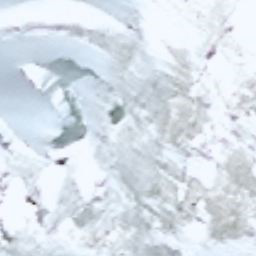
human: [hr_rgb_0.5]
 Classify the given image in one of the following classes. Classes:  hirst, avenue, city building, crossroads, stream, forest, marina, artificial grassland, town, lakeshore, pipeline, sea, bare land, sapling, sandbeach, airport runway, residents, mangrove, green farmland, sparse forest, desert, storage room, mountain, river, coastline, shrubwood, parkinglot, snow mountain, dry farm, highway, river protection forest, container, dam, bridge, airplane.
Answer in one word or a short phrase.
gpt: snow mountain